Question: Hi all I want to crate the simple app in which user inputs the number of records to display in the listview. Then I make a query to the database for that number of rows and show it on to the table layout as shown in fig..

and that dynamic rows are added to table layout as
'''
package com.heavy.test;
import java.util.ArrayList;
import java.util.Date;
import java.util.Iterator;
import android.app.Activity;
import android.database.Cursor;
import android.database.sqlite.SQLiteDatabase;
import android.os.Bundle;
import android.view.View;
import android.view.View.OnClickListener;
import android.widget.ArrayAdapter;
import android.widget.Button;
import android.widget.EditText;
import android.widget.TableLayout;
import android.widget.TableRow;
import android.widget.TableRow.LayoutParams;
import android.widget.TextView;
public class TestHeavyDBActivity extends Activity {
TableLayout t1;
Button btnSubmit;
EditText edtRecords;
ArrayList<Record> recordsList = new ArrayList<Record>();
ArrayAdapter<String> adapter;
/** Called when the activity is first created. */
@Override
public void onCreate(Bundle savedInstanceState) {
super.onCreate(savedInstanceState);
setContentView(R.layout.main);
t1 = (TableLayout) findViewById(R.id.tableLayout);
edtRecords = (EditText) findViewById(R.id.editText);
btnSubmit = (Button) findViewById(R.id.btnRecords);
btnSubmit.setOnClickListener(new OnClickListener() {
@Override
public void onClick(View v) {
// TODO Auto-generated method stub
System.out.println(new Date().getTime());
int recordsNum = Integer.parseInt(edtRecords.getText().toString().trim());
SQLiteDatabase db;
ConferenceDBHelper helper;
helper = new ConferenceDBHelper(TestHeavyDBActivity.this);
db = helper.getWritableDatabase();
Cursor cursor = db.rawQuery("select VP_BRAND_DESC, VP_BOOK, VP_DATE, VP_SIZE_DESC from SOL_SALES LIMIT "+recordsNum, null);
while(cursor.moveToNext()){
Record record = new Record();
record.setBrand(cursor.getString(0));
record.setBookName(cursor.getString(1));
record.setDate(cursor.getString(2));
record.setSize(cursor.getString(3));
recordsList.add(record);
}
helper.close();
db.close();
TableRow tr = new TableRow(TestHeavyDBActivity.this);
LayoutParams lp = new LayoutParams(LayoutParams.FILL_PARENT, LayoutParams.WRAP_CONTENT);
lp.setMargins(5, 5 , 5, 5);
tr.setLayoutParams(lp);
Iterator<Record> it = recordsList.iterator();
while (it.hasNext()) {
Record r = it.next();
TextView tv1 = new TextView(TestHeavyDBActivity.this);
tv1.setLayoutParams(lp);
tv1.setText("OMG");
TextView tv2 = new TextView(TestHeavyDBActivity.this);
tv2.setLayoutParams(lp);
tv2.setText("It");
TextView tv3 = new TextView(TestHeavyDBActivity.this);
tv3.setLayoutParams(lp);
tv3.setText("WORKED!!!");
TextView tv4 = new TextView(TestHeavyDBActivity.this);
tv4.setLayoutParams(lp);
tv4.setText("Tes!!!");
tr.addView(tv1);
tr.addView(tv2);
tr.addView(tv3);
tr.addView(tv4);
t1.addView(tr, new TableLayout.LayoutParams(
LayoutParams.FILL_PARENT, LayoutParams.WRAP_CONTENT));
}
System.out.println(new Date().getTime());
}
});
}
}
'''
and after compiling i got following stack trace
'''
06-14 10:12:36.948: E/AndroidRuntime(203): Uncaught handler: thread main exiting due to uncaught exception
06-14 10:12:36.978: E/AndroidRuntime(203): java.lang.IllegalStateException: The specified child already has a parent. You must call removeView() on the child's parent first.
06-14 10:12:36.978: E/AndroidRuntime(203): at android.view.ViewGroup.addViewInner(ViewGroup.java:1861)
06-14 10:12:36.978: E/AndroidRuntime(203): at android.view.ViewGroup.addView(ViewGroup.java:1756)
06-14 10:12:36.978: E/AndroidRuntime(203): at android.widget.TableLayout.addView(TableLayout.java:418)
06-14 10:12:36.978: E/AndroidRuntime(203): at android.view.ViewGroup.addView(ViewGroup.java:1736)
06-14 10:12:36.978: E/AndroidRuntime(203): at android.widget.TableLayout.addView(TableLayout.java:409)
06-14 10:12:36.978: E/AndroidRuntime(203): at com.heavy.test.TestHeavyDBActivity$1.onClick(TestHeavyDBActivity.java:103)
06-14 10:12:36.978: E/AndroidRuntime(203): at android.view.View.performClick(View.java:2364)
06-14 10:12:36.978: E/AndroidRuntime(203): at android.view.View.onTouchEvent(View.java:4179)
06-14 10:12:36.978: E/AndroidRuntime(203): at android.widget.TextView.onTouchEvent(TextView.java:6540)
06-14 10:12:36.978: E/AndroidRuntime(203): at android.view.View.dispatchTouchEvent(View.java:3709)
06-14 10:12:36.978: E/AndroidRuntime(203): at android.view.ViewGroup.dispatchTouchEvent(ViewGroup.java:884)
06-14 10:12:36.978: E/AndroidRuntime(203): at android.view.ViewGroup.dispatchTouchEvent(ViewGroup.java:884)
06-14 10:12:36.978: E/AndroidRuntime(203): at android.view.ViewGroup.dispatchTouchEvent(ViewGroup.java:884)
06-14 10:12:36.978: E/AndroidRuntime(203): at android.view.ViewGroup.dispatchTouchEvent(ViewGroup.java:884)
06-14 10:12:36.978: E/AndroidRuntime(203): at android.view.ViewGroup.dispatchTouchEvent(ViewGroup.java:884)
06-14 10:12:36.978: E/AndroidRuntime(203): at com.android.internal.policy.impl.PhoneWindow$DecorView.superDispatchTouchEvent(PhoneWindow.java:1659)
06-14 10:12:36.978: E/AndroidRuntime(203): at com.android.internal.policy.impl.PhoneWindow.superDispatchTouchEvent(PhoneWindow.java:1107)
06-14 10:12:36.978: E/AndroidRuntime(203): at android.app.Activity.dispatchTouchEvent(Activity.java:2061)
06-14 10:12:36.978: E/AndroidRuntime(203): at com.android.internal.policy.impl.PhoneWindow$DecorView.dispatchTouchEvent(PhoneWindow.java:1643)
06-14 10:12:36.978: E/AndroidRuntime(203): at android.view.ViewRoot.handleMessage(ViewRoot.java:1691)
06-14 10:12:36.978: E/AndroidRuntime(203): at android.os.Handler.dispatchMessage(Handler.java:99)
06-14 10:12:36.978: E/AndroidRuntime(203): at android.os.Looper.loop(Looper.java:123)
06-14 10:12:36.978: E/AndroidRuntime(203): at android.app.ActivityThread.main(ActivityThread.java:4363)
06-14 10:12:36.978: E/AndroidRuntime(203): at java.lang.reflect.Method.invokeNative(Native Method)
06-14 10:12:36.978: E/AndroidRuntime(203): at java.lang.reflect.Method.invoke(Method.java:521)
06-14 10:12:36.978: E/AndroidRuntime(203): at com.android.internal.os.ZygoteInit$MethodAndArgsCaller.run(ZygoteInit.java:860)
06-14 10:12:36.978: E/AndroidRuntime(203): at com.android.internal.os.ZygoteInit.main(ZygoteInit.java:618)
06-14 10:12:36.978: E/AndroidRuntime(203): at dalvik.system.NativeStart.main(Native Method)
'''
So please tell me how to set the dynamic rows to the table view.Thanks in advance
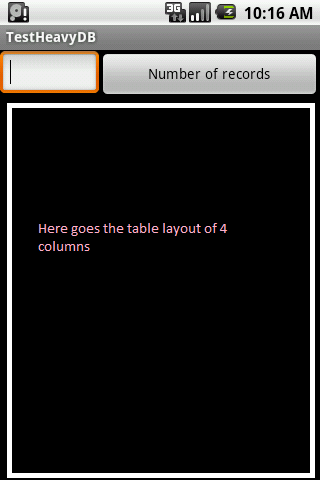
Answer: The problem is because you are creating the 'TableRow' only once (outside the 'while' loop) and adding it multiple times.
Solution - move the object creation inside the 'while' loop:
'''
Iterator<Record> it = recordsList.iterator();
while (it.hasNext()) {
TableRow tr = new TableRow(TestHeavyDBActivity.this);
LayoutParams lp = new LayoutParams(LayoutParams.FILL_PARENT, LayoutParams.WRAP_CONTENT);
lp.setMargins(5, 5 , 5, 5);
tr.setLayoutParams(lp);
//populate the TableRow
// ...
t1.addView(tr, new TableLayout.LayoutParams(
LayoutParams.FILL_PARENT, LayoutParams.WRAP_CONTENT));
}
'''